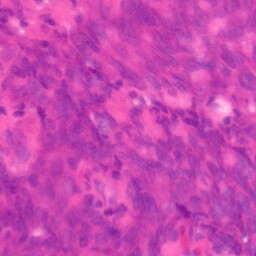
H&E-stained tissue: Colon